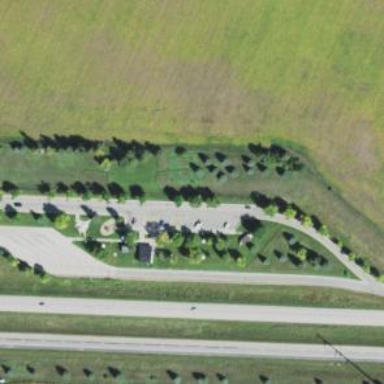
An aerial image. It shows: Rest area on the road.